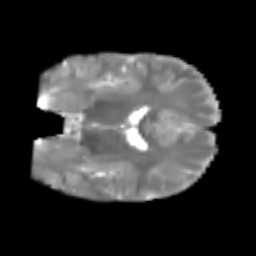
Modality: T2w
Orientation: coronal
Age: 6
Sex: male
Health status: healthy